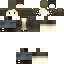
A male human skin with medium skin, wearing brown long hair dressed in a blue hoodie and black pants, featuring a closed mouth.